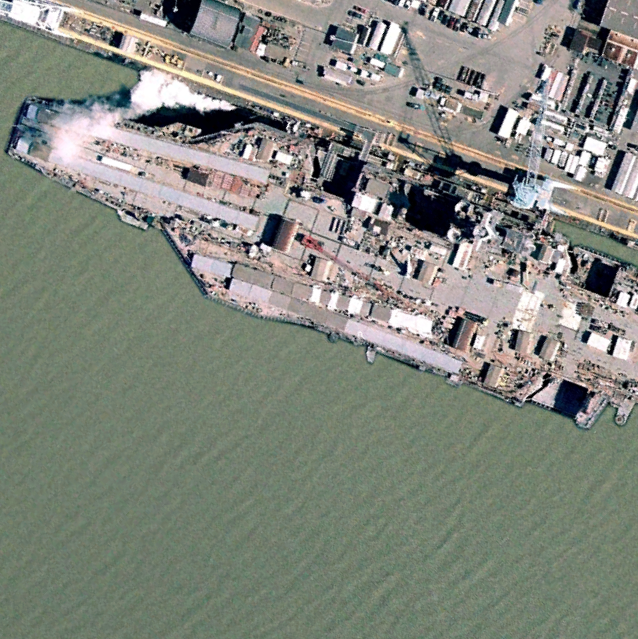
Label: aircraft_carrier